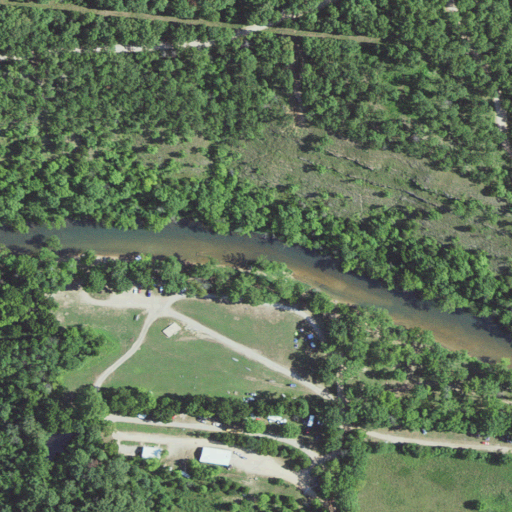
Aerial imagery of gap in Missouri named Low Gap containing deciduous forest, pasture, open development, grassland, open water, herbaceous wetlands, low intensity development, and medium intensity development